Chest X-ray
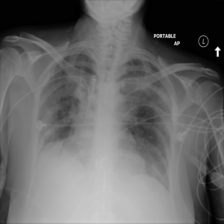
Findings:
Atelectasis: negative
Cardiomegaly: negative
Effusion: negative
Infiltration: positive
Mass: positive
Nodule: negative
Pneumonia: negative
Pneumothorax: negative
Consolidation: negative
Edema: negative
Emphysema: negative
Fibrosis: negative
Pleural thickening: negative
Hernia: negative